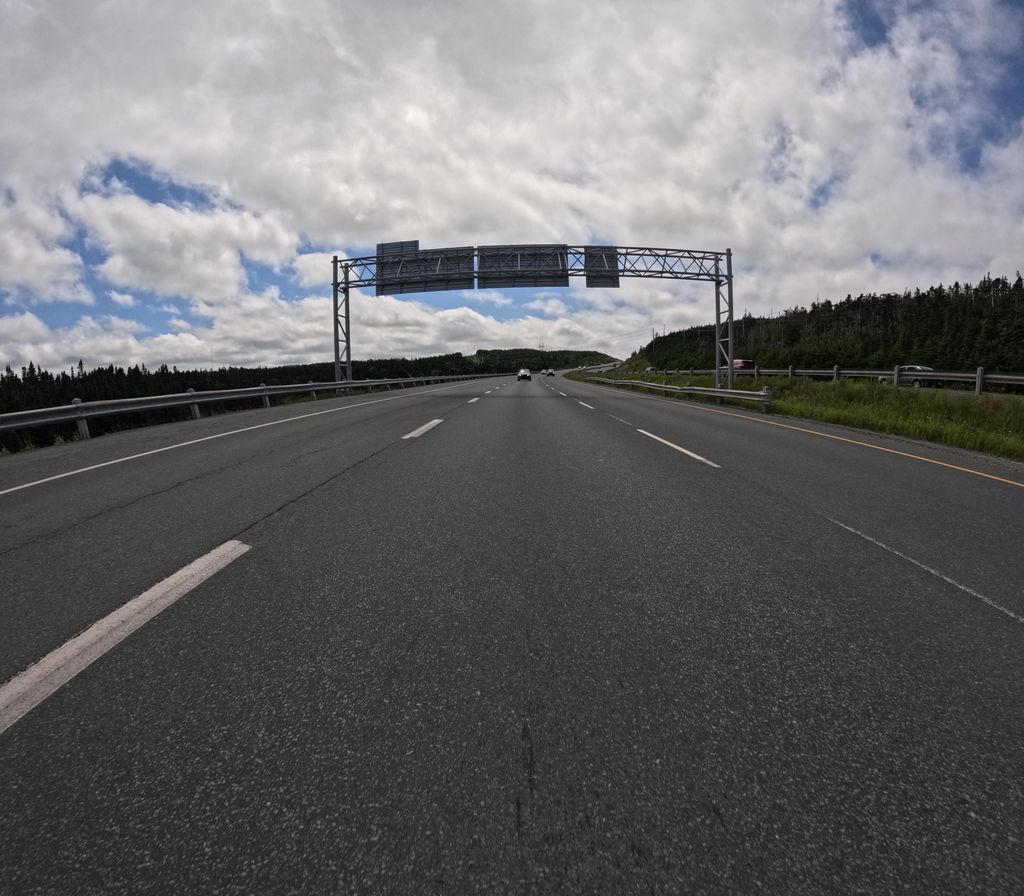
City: st_johns